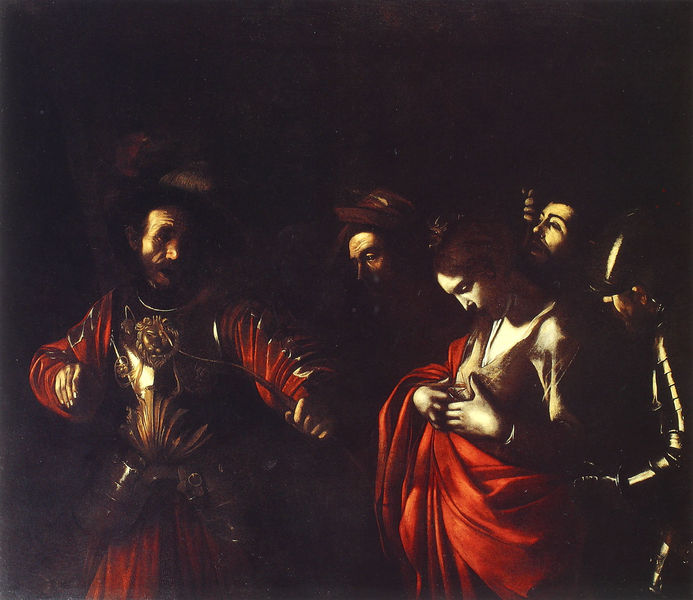
Titel: Das Martyrium der hl. Ursula
Künstler: Michelangelo Merisi da Caravaggio
Institution: Neapel, Collezione della Banca Commerciale Italiana
Schlagwörter: dunkel, gemälde, schatten, brust, damen, frau, hell, hut, hüte, licht, männer, schwarz, rot, gesichter, barock, federn, kleidung, mord, holland, hände, sonne, dunkelheit, gewand, stoff, kontrast, spanien, bogen, soldaten, scham, schwanger, raffung, gefangen, raub, schwert, soldat, ritter, rüstung, brustpanzer, harnisch, kürass, löwe, chiaroscuro, caravaggio, carravaggio, ciaoscuro